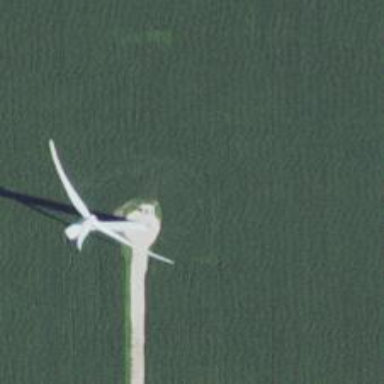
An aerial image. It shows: Wind generator powered by horizontal axis wind turbine.